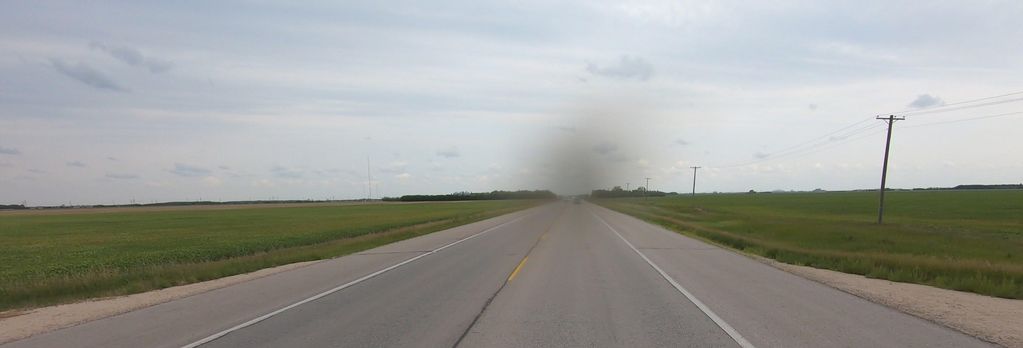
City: winnipeg